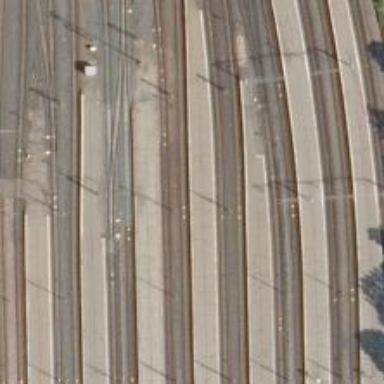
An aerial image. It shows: Railway track with continuous electrified contact line.